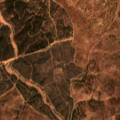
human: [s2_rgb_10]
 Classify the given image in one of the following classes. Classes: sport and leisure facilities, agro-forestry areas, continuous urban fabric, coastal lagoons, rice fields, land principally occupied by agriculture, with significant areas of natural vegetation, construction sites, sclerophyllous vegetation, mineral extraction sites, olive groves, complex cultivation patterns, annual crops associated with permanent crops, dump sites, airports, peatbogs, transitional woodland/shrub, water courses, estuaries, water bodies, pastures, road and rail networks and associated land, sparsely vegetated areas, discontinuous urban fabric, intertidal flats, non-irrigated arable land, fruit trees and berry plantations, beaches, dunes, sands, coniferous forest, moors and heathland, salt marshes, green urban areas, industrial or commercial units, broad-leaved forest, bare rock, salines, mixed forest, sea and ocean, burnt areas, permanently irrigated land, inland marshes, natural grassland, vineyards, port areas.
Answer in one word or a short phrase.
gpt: non-irrigated arable land, agro-forestry areas, broad-leaved forest, transitional woodland/shrub